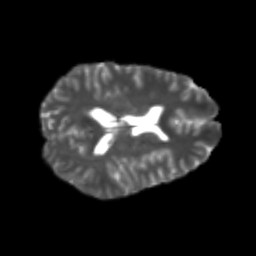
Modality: T2w
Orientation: axial
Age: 22
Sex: female
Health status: healthy
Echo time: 0.074 s